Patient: sex F, age 58
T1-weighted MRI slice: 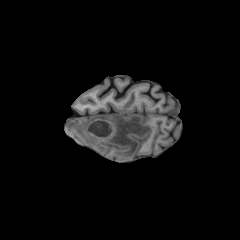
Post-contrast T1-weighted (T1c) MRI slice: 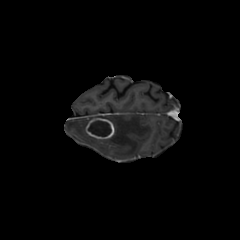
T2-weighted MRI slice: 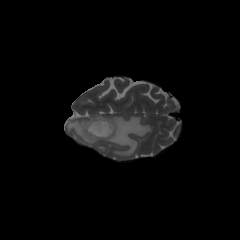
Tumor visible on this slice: yes
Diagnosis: Glioblastoma, IDH-wildtype
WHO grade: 4